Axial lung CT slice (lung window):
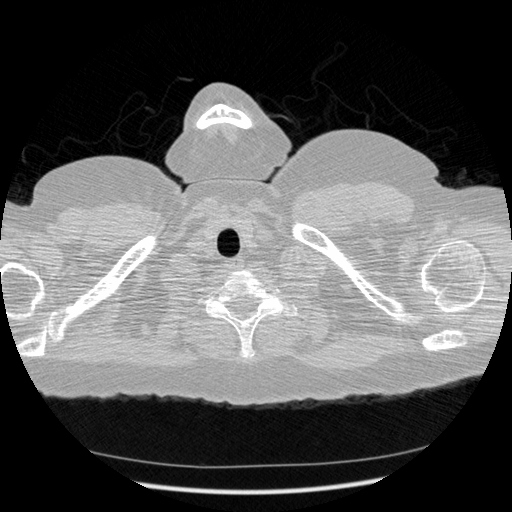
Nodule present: no